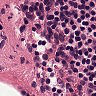
Metastatic tissue present: no